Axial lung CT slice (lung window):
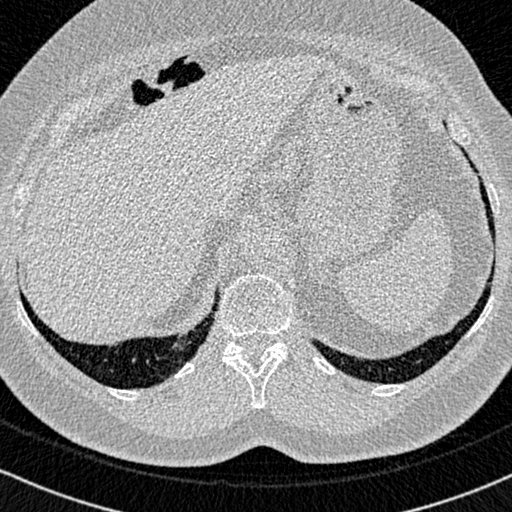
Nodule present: no